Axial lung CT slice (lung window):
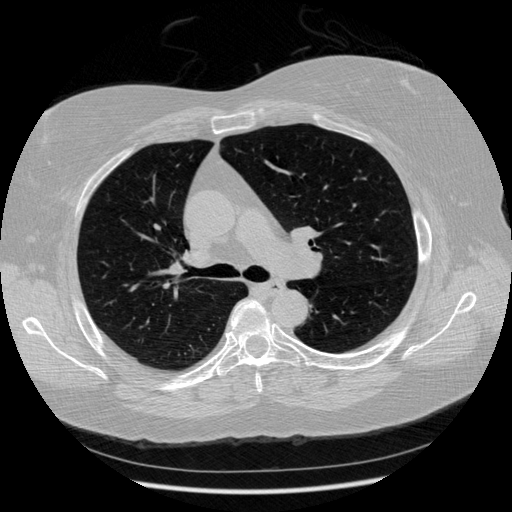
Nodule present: no